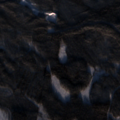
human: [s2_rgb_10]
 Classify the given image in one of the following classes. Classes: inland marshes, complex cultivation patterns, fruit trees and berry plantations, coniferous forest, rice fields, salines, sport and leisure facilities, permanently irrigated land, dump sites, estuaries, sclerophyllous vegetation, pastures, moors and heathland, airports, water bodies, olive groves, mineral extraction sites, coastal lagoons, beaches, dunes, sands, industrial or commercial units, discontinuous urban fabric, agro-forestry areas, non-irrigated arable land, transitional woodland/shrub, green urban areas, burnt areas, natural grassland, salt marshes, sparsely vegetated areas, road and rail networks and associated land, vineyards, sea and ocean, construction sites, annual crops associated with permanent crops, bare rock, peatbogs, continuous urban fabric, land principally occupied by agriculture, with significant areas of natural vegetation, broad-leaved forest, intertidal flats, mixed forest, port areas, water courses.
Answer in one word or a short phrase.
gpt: coniferous forest, mixed forest, transitional woodland/shrub